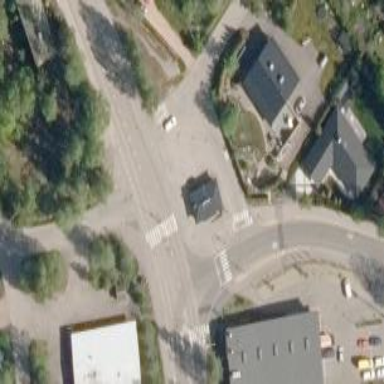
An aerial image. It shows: Asphalt cycleway with crossing.